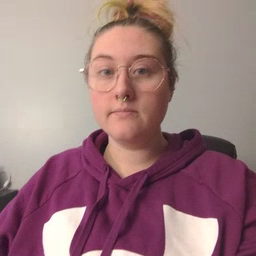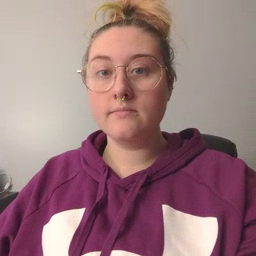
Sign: zipper